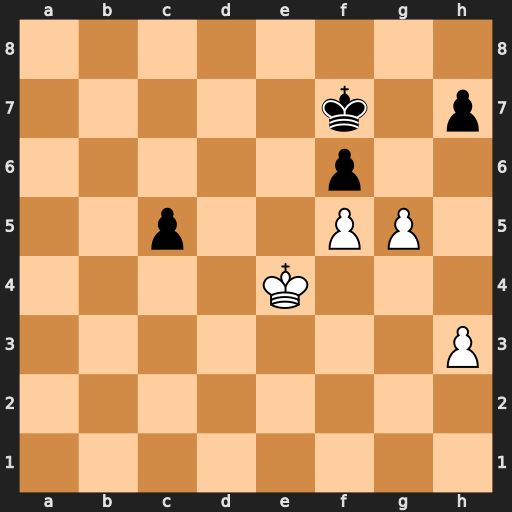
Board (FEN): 8/5k1p/5p2/2p2PP1/4K3/7P/8/8
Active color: w
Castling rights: -
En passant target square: -
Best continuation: h4 c4 Kd4 fxg5 hxg5